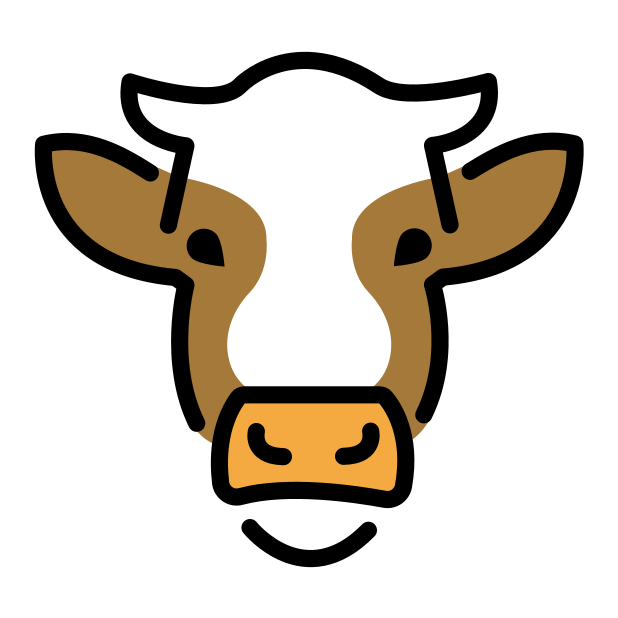
cow face